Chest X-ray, PA view. Patient: 35 years old, sex F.
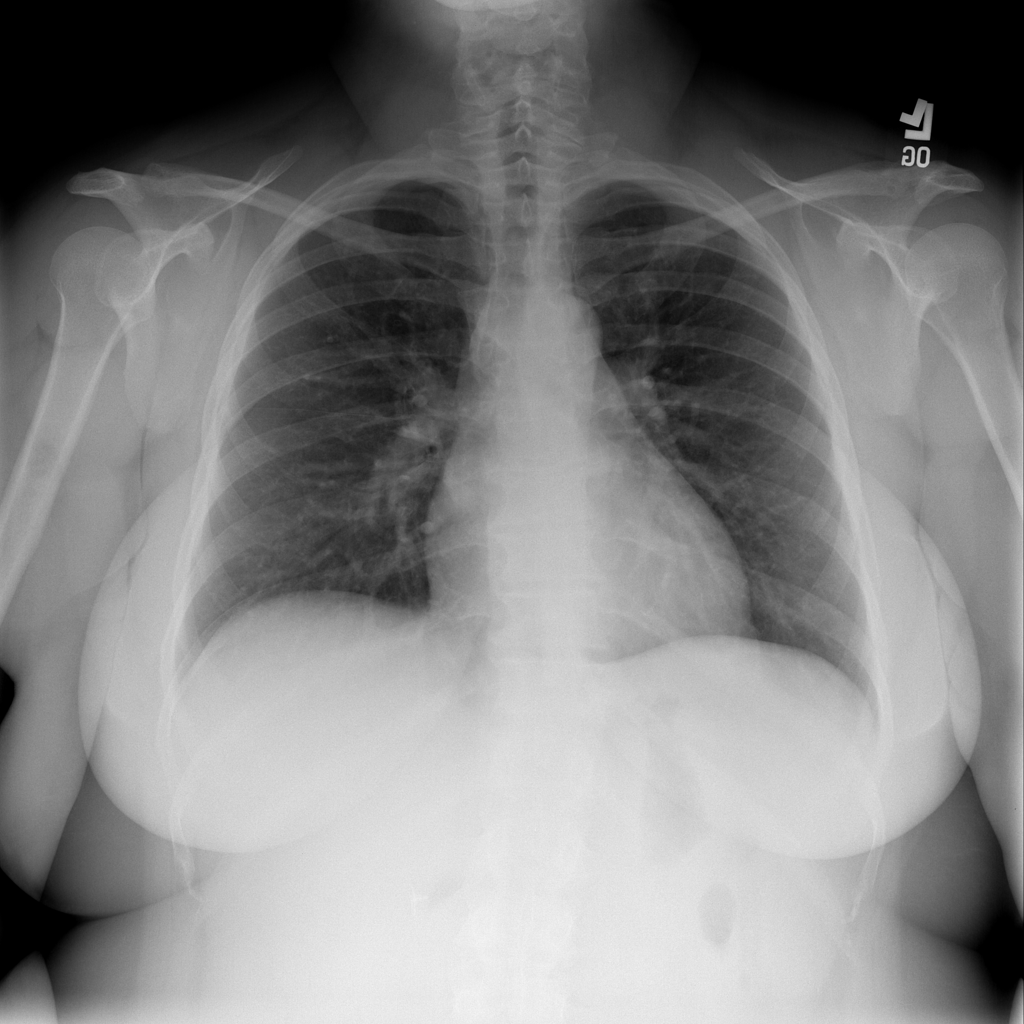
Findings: No Finding